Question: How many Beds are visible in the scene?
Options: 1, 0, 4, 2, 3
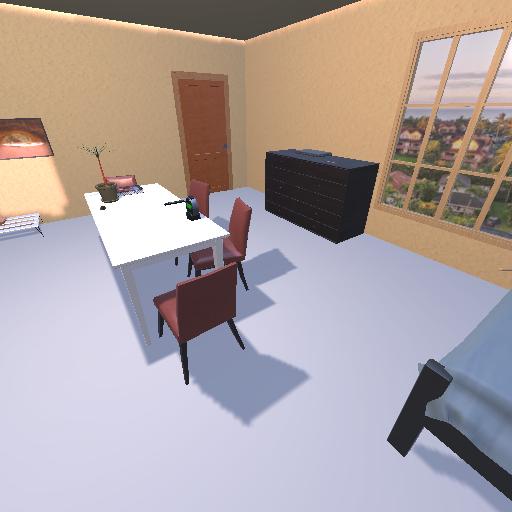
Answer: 1